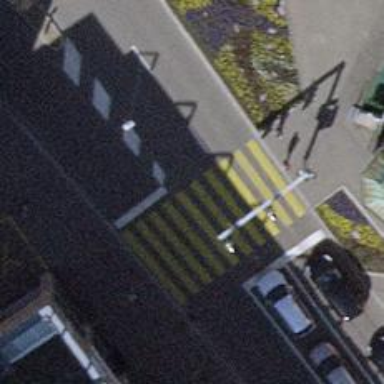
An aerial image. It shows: Crossing with traffic signals and central island.